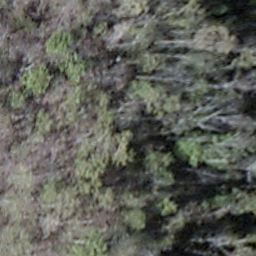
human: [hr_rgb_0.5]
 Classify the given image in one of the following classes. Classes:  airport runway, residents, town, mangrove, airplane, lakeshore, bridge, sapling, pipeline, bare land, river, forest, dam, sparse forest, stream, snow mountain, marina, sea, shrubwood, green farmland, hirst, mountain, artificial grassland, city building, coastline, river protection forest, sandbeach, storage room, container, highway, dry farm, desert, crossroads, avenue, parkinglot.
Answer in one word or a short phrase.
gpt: shrubwood